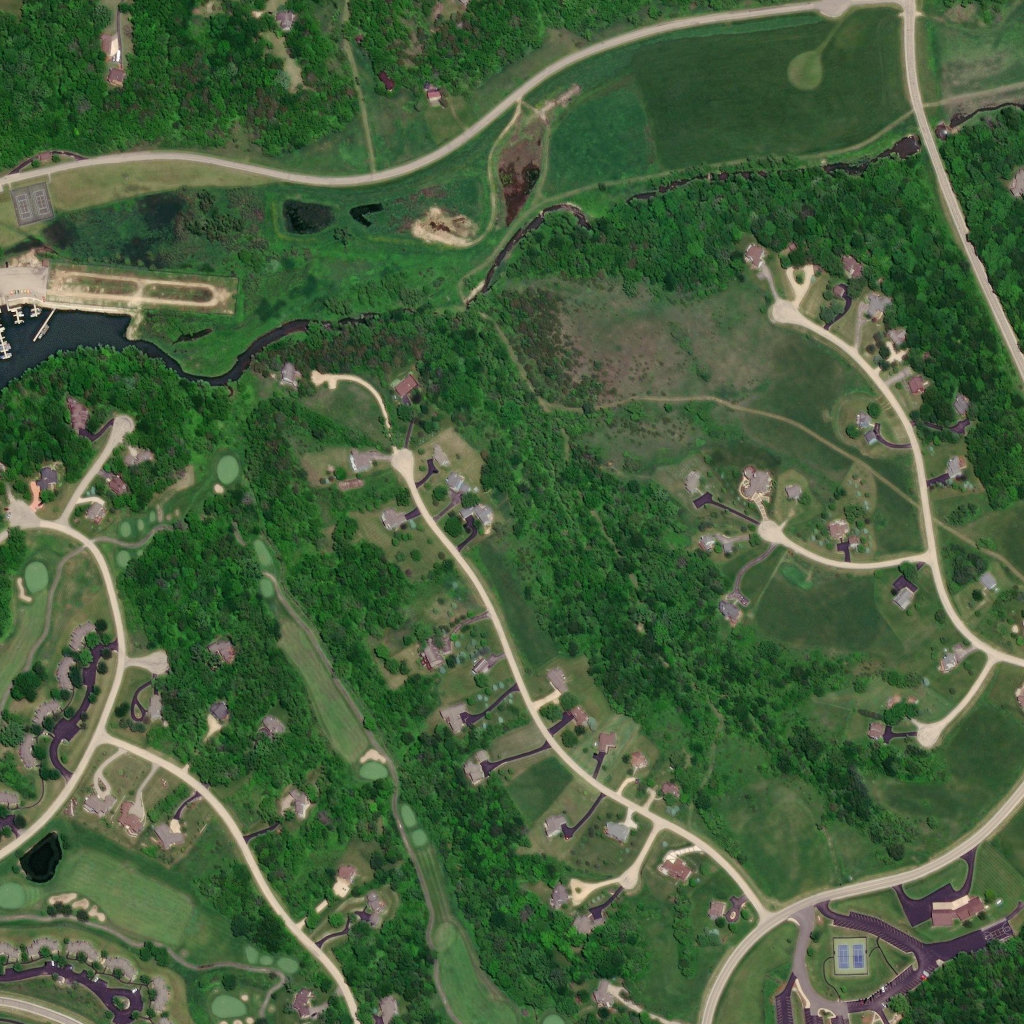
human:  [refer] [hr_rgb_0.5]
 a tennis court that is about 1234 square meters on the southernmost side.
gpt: <box>[[81, 91, 84, 95, 0]]</box>